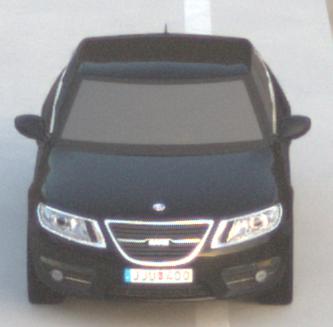
Make: Saab
Model: 5-Sep
Detailed model: 9-5 1.6T
Model produced from: 2010/06
Model produced until: 2011/12
Doors: 4
Color: black
Road condition: dry road
Daytime: sunrise or sunset
Contrast: low contrast